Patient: sex M, age 66
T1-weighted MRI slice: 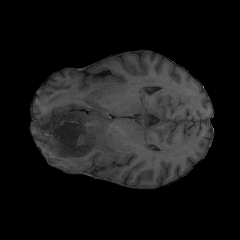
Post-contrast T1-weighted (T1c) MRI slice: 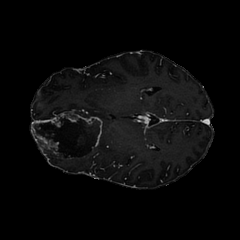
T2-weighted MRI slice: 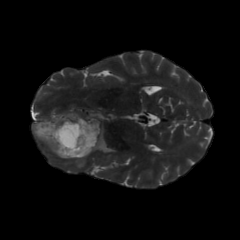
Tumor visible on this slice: yes
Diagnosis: Glioblastoma, IDH-wildtype
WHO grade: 4